Question: I've this report

1. Here I make the first sum because I've grouped values from each month (months are "Gennaio", "Febbraio", "Marzo" etc etc.). These values are hidden, but anyway I get the sum and I display the sum for each month.
2. Then I should make the second sum that use values for each month and display the total for each category. Categories are "TOTALE LAVORI RESTAURO", "TOTALE LAVORI EDILE" etc.)
3. This is the final sum, where I sum values from each category.
Everything is working well, but now I have to add a "month" parameter to the report that returns sums until a selected month. This parameter changes the sum 1 with this expression:
'''
=Sum(IIf(Fields!mese.Value <= Parameters!mese.Value, Fields!costi.Value, 0))
'''
Now, how should I change expression in SUM2 and SUM3 to work with this parameter?
If I copy that code, ther returns '#Error' and as far as I know I can't use ReportItems sum.
So any suggestion?
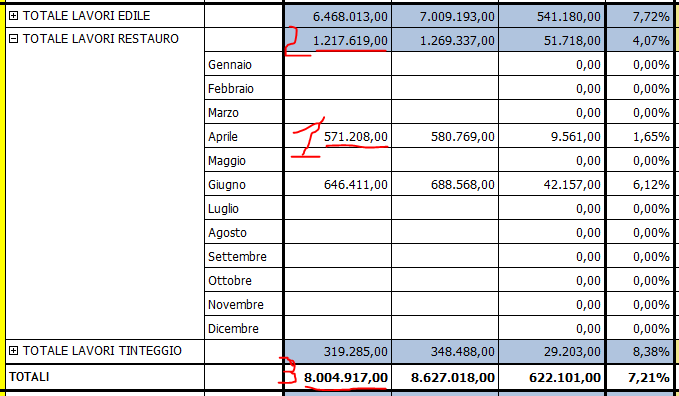
Answer: SUM #1 could remain 'Sum(Fields!costi.Value') because you need to display every months.
i.e.: display GIUGNO even if 'Parameters!mese.Value = 4' (APRILE).
So you have only to change SUM #2 and #3 because TOTALE LAVORI RESTAURO and TOTALI must show only costi from GENNAIO to 'Parameters!mese.Value'; i.e. if 'Parameters!mese.Value = 4' display only GENNAIO-APRILE even if we have details about GIUGNO.
The expression gave error because you have NULL value in 'Fields!costi.Value' or 'Fields!mese.Value': convert this value to zero in your DataSet and you won't have problems.